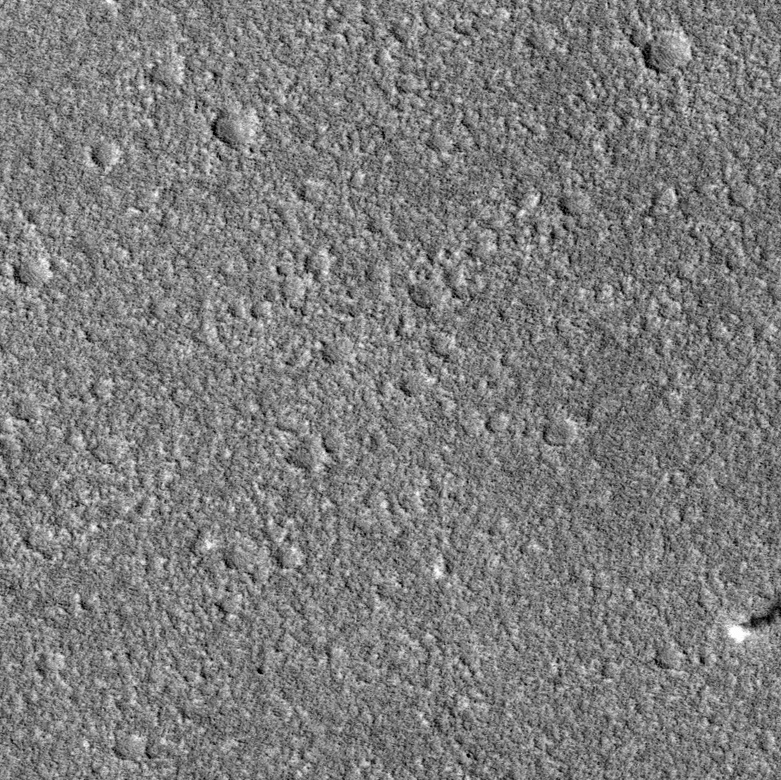
Label: dustdevil